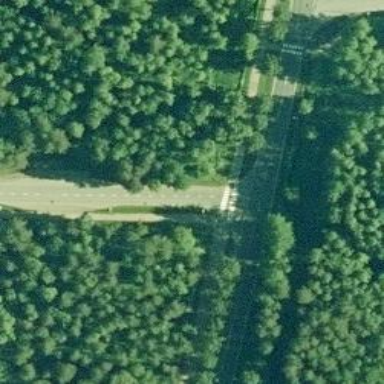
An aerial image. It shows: Road with "give way" sign.